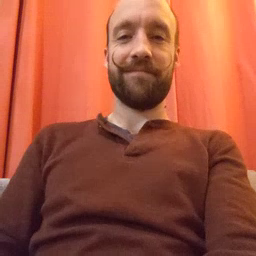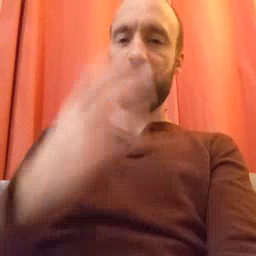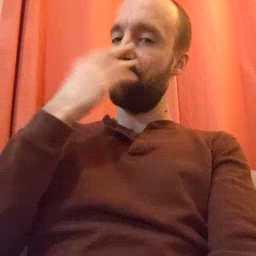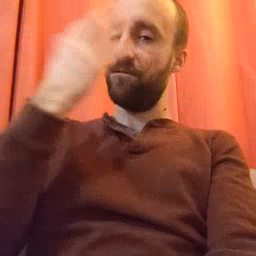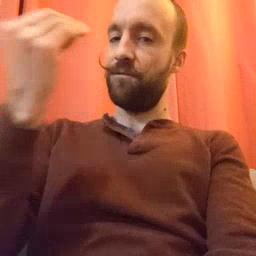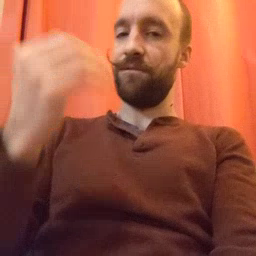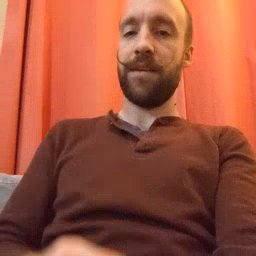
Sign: wolf